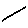
Label: line